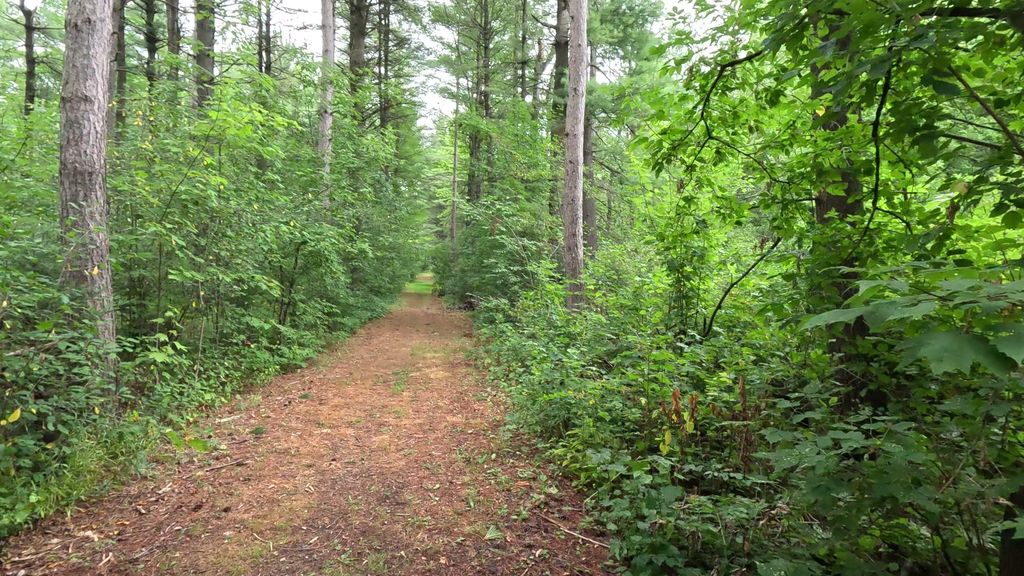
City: ottawa-gatineau